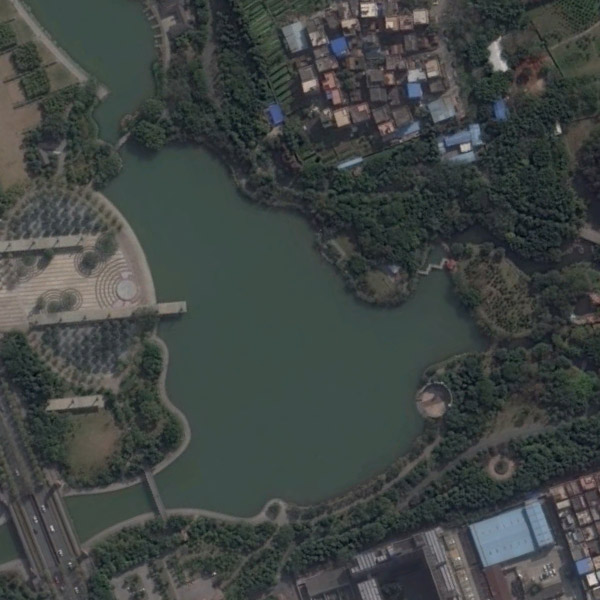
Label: Park